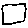
Label: square